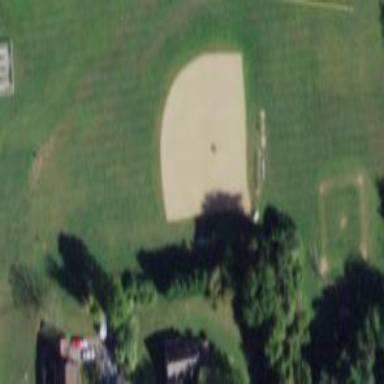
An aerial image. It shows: Baseball pitch for leisure land.